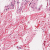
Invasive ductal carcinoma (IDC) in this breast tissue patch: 0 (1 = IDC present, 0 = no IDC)